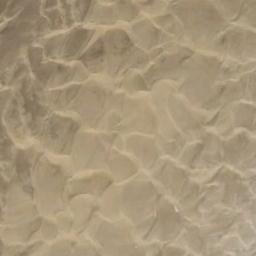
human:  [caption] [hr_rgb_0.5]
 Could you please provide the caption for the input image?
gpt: There are deep ravines in this desert .

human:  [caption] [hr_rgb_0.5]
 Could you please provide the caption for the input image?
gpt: The desert is full of white sand .

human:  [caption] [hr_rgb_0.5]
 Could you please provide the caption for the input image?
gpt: This is a yellow desert with wavy stripes .

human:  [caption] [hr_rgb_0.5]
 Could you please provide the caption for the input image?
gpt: The desert has yellow sand and some trellis dunes .

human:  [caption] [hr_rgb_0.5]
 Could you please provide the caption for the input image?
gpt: A yellow desert with patterned stripes .